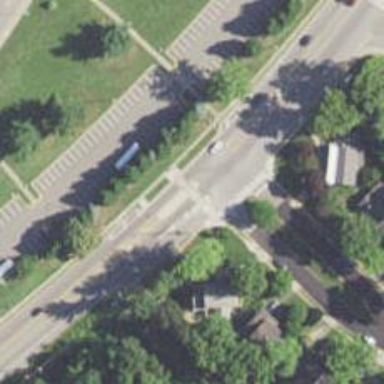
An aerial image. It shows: Marked road crossing.